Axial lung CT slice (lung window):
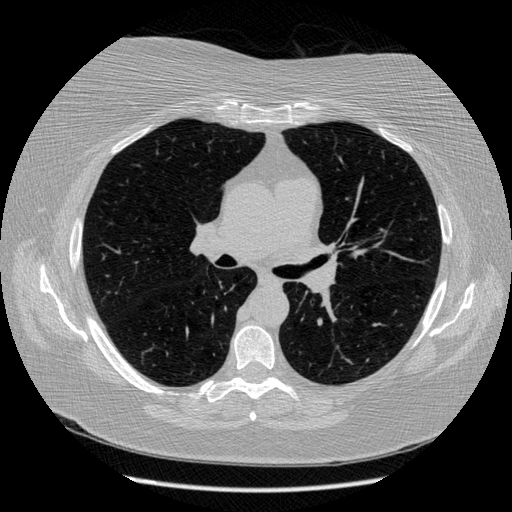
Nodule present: no